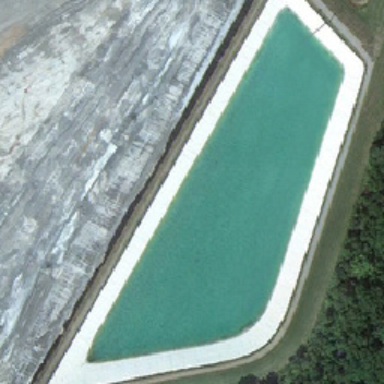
The green pond with white bank is next to a stretch of gray cement land and a piece of trees .